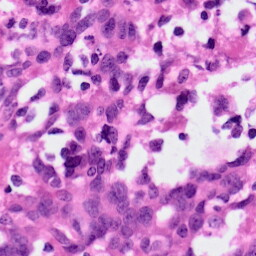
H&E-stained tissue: Ovarian